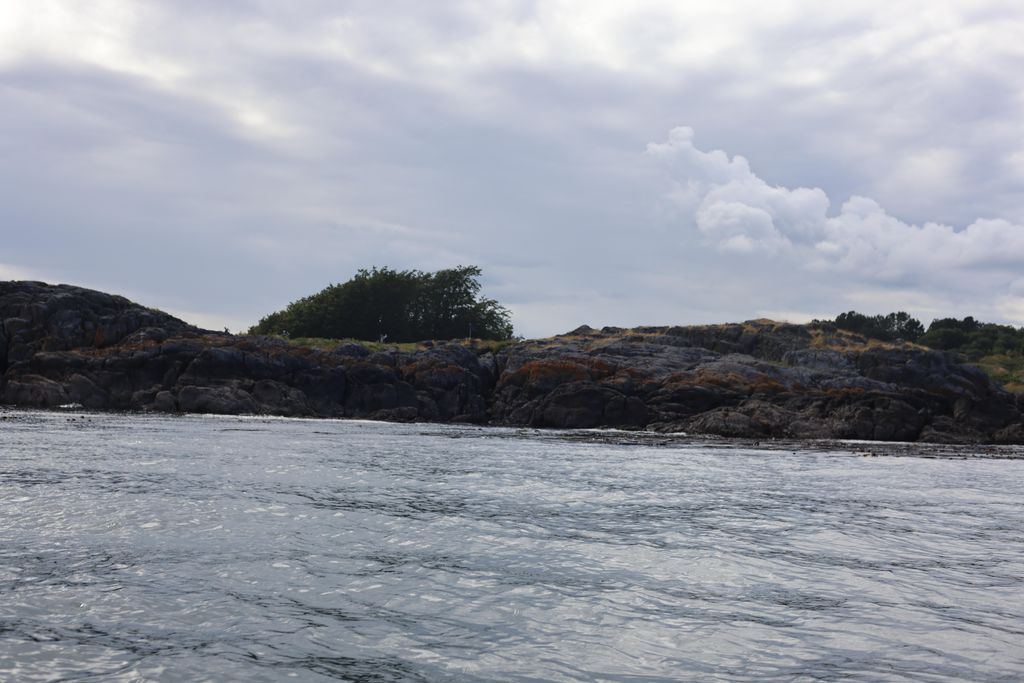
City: victoria